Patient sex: F
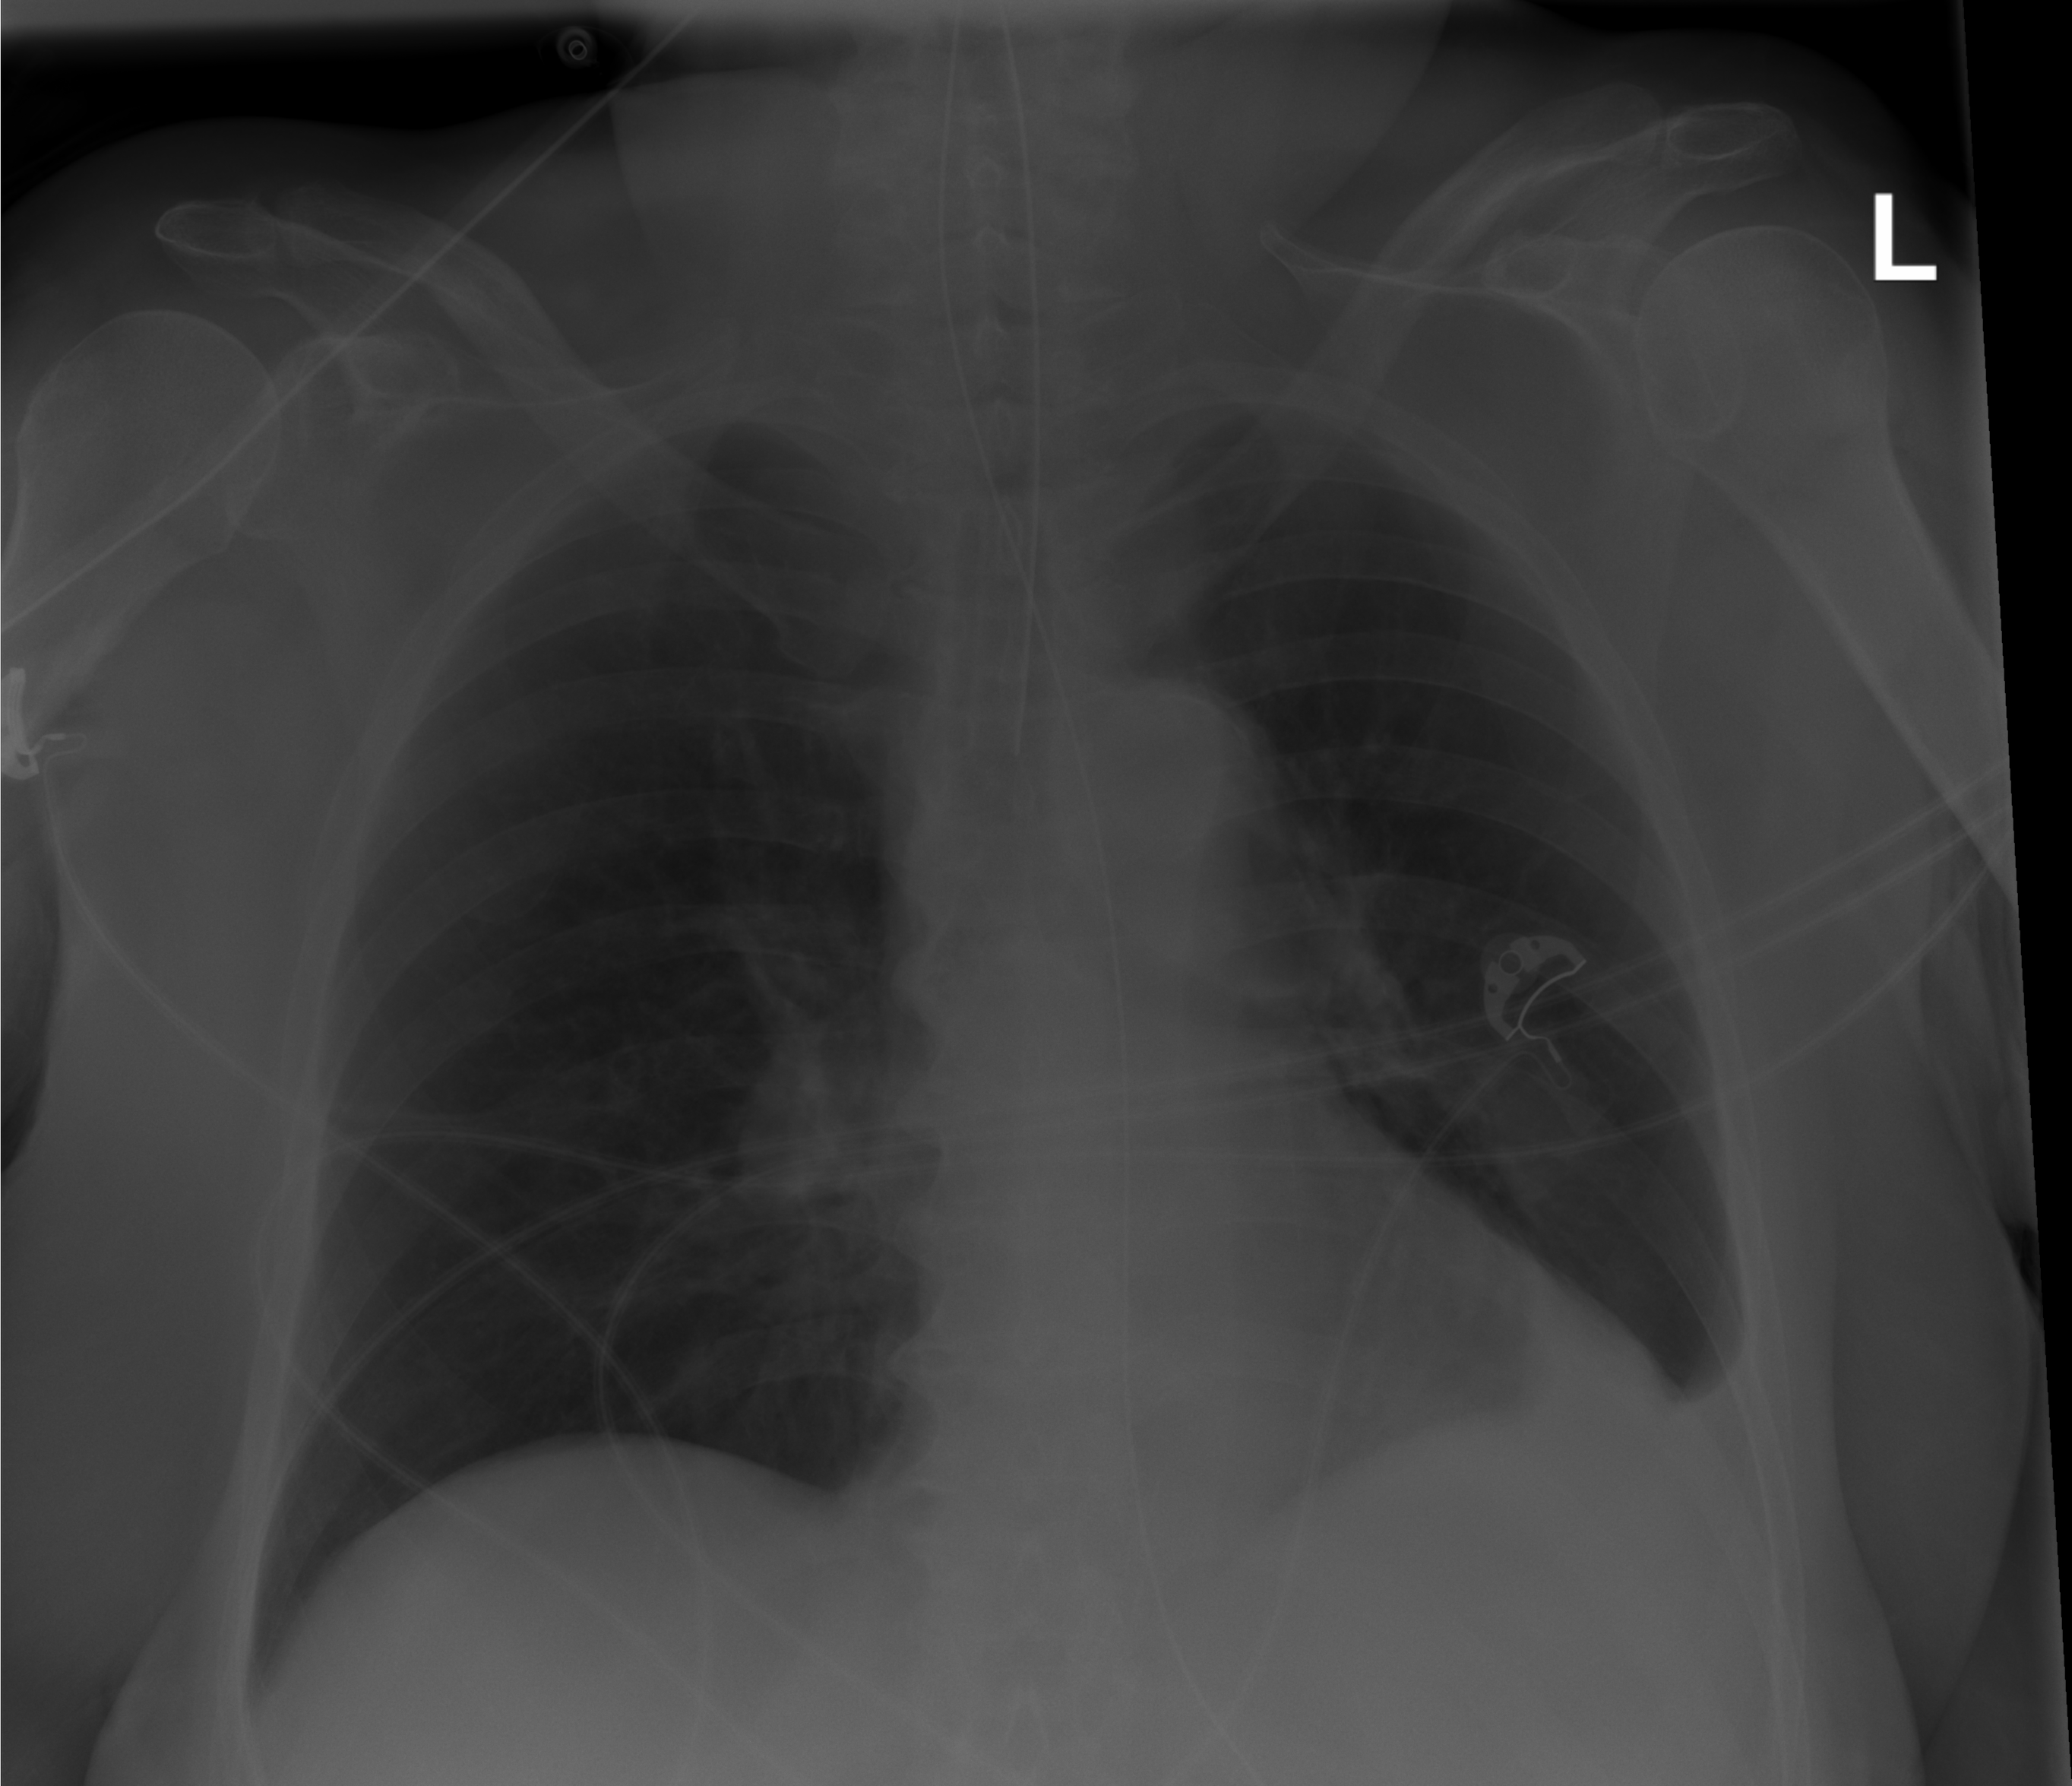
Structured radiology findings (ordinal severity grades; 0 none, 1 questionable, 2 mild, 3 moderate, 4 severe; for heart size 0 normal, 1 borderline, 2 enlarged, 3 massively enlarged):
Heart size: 0
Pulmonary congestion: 0
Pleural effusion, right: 0
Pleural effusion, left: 1
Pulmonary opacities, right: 0
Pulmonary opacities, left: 0
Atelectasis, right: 0
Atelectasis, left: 1